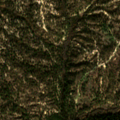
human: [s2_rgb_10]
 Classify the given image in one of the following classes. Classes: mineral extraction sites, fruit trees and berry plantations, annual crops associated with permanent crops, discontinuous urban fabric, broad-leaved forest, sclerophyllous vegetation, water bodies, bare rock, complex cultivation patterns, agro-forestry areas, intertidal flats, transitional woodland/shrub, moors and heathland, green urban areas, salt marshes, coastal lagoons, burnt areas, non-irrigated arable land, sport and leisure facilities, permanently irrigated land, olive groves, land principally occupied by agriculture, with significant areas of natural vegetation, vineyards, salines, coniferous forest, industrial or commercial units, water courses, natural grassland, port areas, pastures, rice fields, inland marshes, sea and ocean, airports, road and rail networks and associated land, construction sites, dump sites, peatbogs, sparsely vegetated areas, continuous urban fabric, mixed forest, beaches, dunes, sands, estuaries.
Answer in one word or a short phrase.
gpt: broad-leaved forest, mixed forest